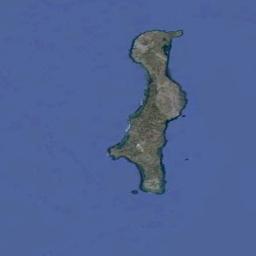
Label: island